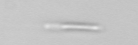
Label: Bacillariophyceae